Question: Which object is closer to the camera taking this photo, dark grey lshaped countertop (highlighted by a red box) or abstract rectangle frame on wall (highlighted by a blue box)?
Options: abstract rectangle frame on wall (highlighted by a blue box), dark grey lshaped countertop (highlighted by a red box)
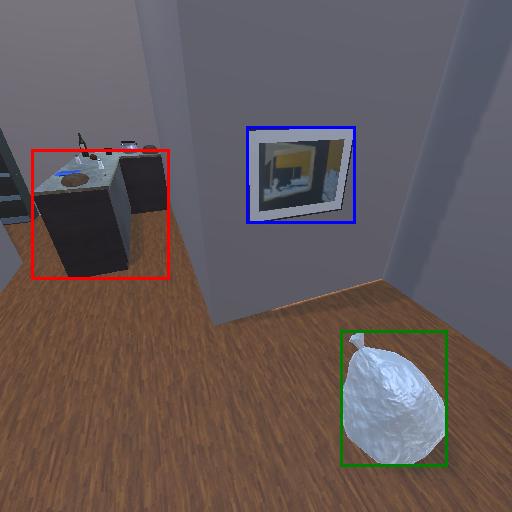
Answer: abstract rectangle frame on wall (highlighted by a blue box)